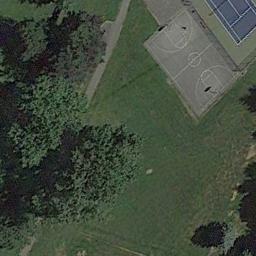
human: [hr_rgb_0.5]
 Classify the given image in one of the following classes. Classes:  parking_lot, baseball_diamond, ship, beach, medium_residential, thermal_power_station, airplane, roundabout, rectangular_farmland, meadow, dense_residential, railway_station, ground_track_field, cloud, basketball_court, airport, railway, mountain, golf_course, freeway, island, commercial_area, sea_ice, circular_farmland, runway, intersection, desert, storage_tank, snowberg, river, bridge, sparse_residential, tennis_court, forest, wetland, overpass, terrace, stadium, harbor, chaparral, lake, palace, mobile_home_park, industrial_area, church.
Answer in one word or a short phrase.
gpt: basketball_court